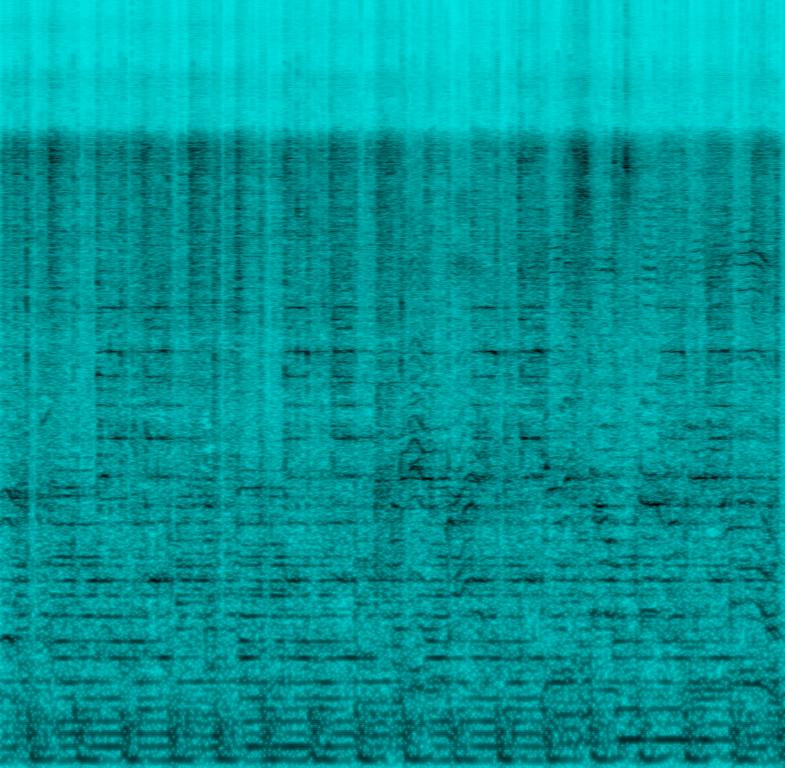
The low quality recording features a live performance that contains harmonizing male vocals singing over repetitive synth keys and electric guitar melody, followed by groovy bass, shimmering hats and punchy "4 on the floor" kick pattern. The recording is noisy, distorted and crushed, but it sounds energetic and exciting.